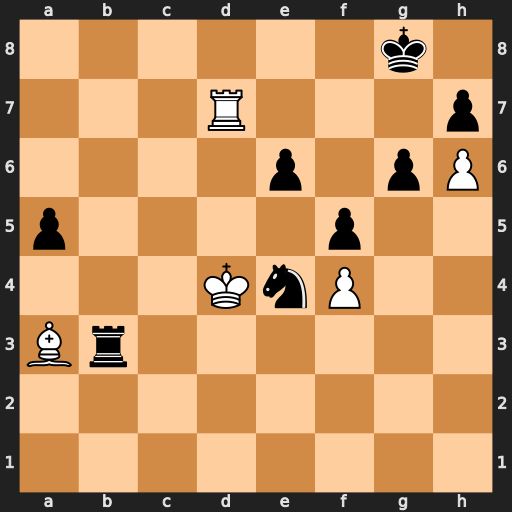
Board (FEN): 6k1/3R3p/4p1pP/p4p2/3KnP2/Br6/8/8
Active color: w
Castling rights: -
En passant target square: -
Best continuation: Rd8+ Kf7 Rf8#